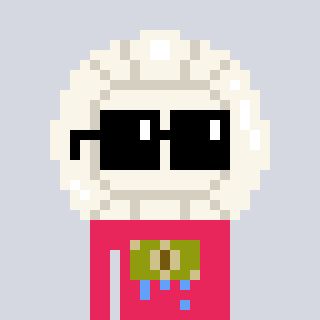
a pixel art character with square black sunglasses, a volleyball-shaped head and a redpinkish-colored body on a cool background